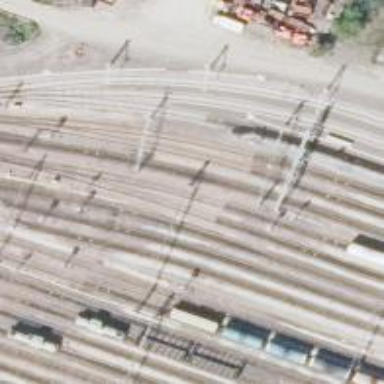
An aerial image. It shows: Railway signal.